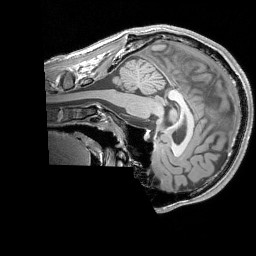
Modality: T1w
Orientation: sagittal
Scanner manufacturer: siemens
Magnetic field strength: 3 T
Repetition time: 1.83 s
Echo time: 0.00303 s